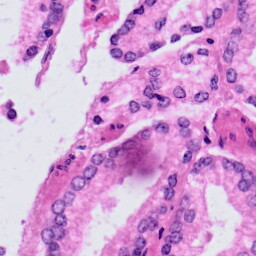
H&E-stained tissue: Prostate